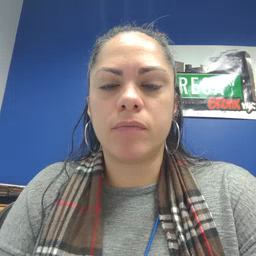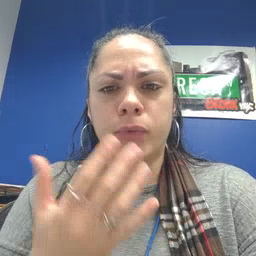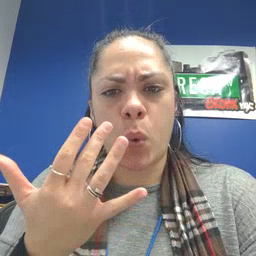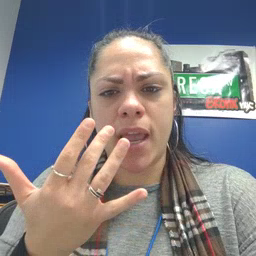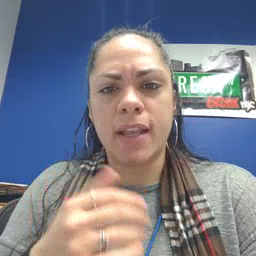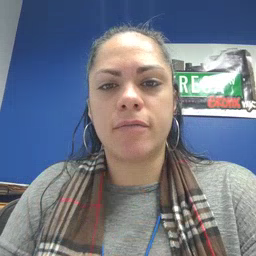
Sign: wait